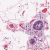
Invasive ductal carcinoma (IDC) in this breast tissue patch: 0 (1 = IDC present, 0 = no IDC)